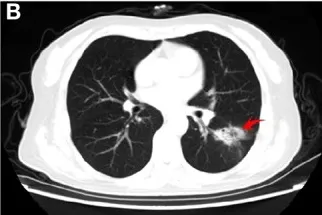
Representative computed tomography images of the patient. 3 weeks later revealing a substantial shrinkage.
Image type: radiology (ct)